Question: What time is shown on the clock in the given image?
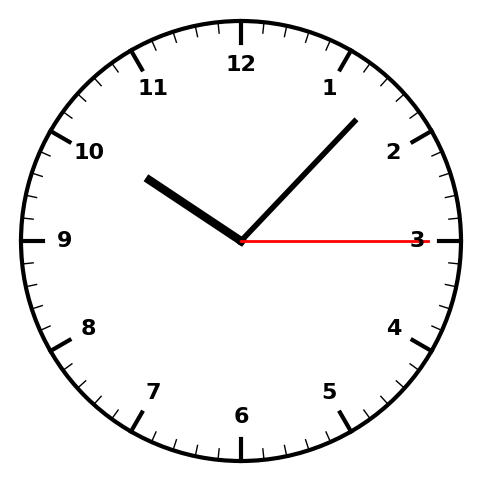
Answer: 10:07:15